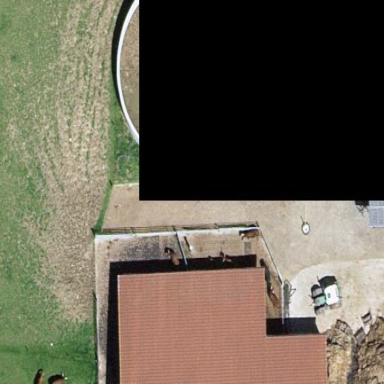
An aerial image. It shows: Storage tank that is man-made.